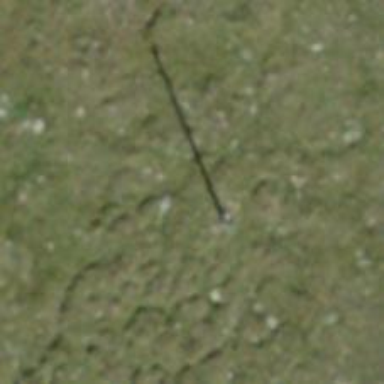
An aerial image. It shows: Power pole.